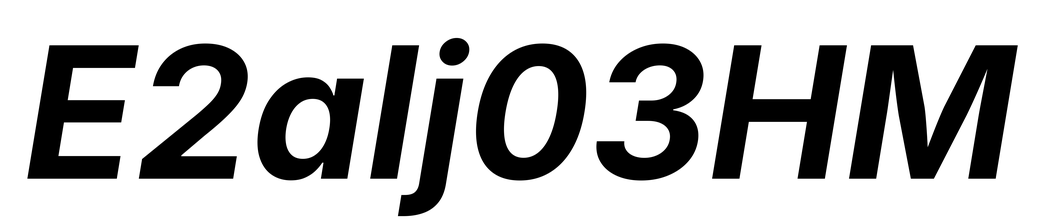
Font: Inter-Italic_Bold_Italic